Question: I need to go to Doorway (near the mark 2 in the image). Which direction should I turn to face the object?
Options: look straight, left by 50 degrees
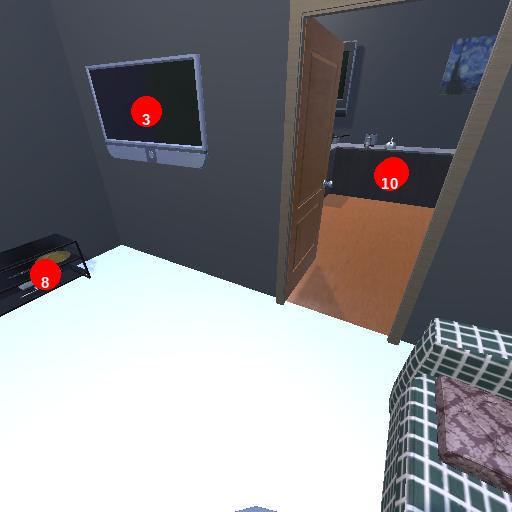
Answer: look straight